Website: home-depot
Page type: billing-address
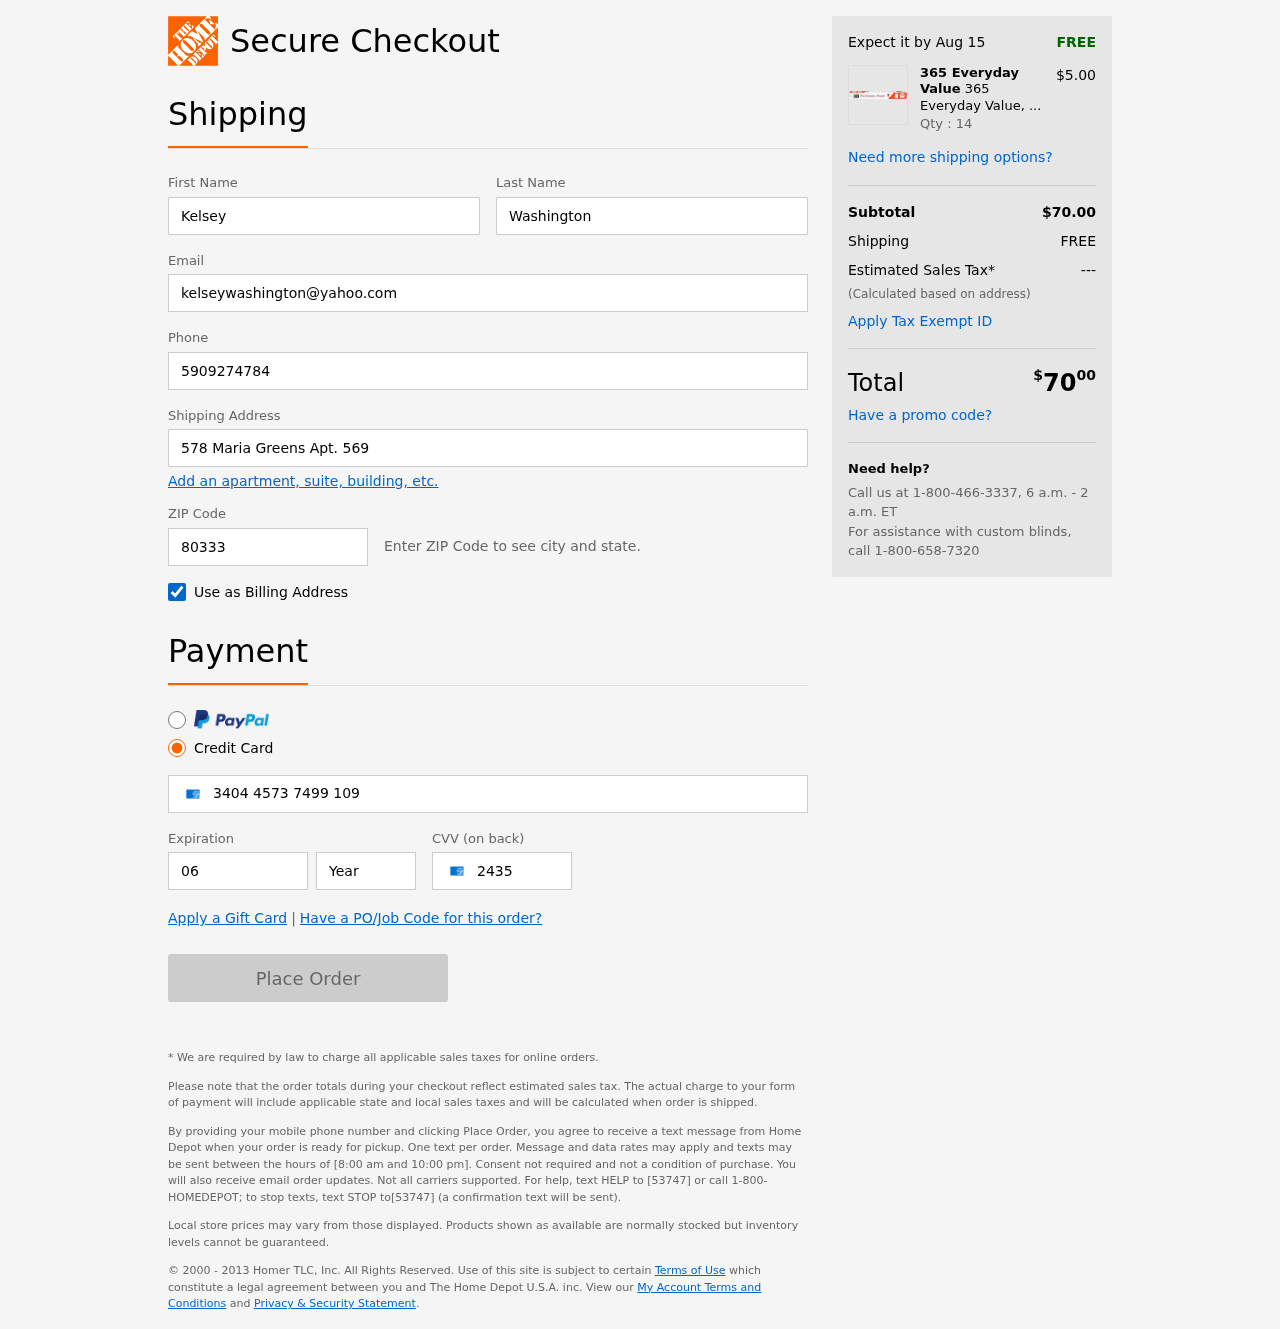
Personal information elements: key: PII_FIRSTNAME
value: Kelsey
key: PII_LASTNAME
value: Washington
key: PII_EMAIL
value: kelseywashington@yahoo.com
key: PII_PHONE
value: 5909274784
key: PII_STREET
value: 578 Maria Greens Apt. 569
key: PII_POSTCODE
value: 80333
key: PII_CARD_NUMBER
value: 3404 4573 7499 109
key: PII_CARD_EXPIRY_MONTH
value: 06
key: PII_CARD_CVV
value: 2435
Product elements: key: PRODUCT1_BRAND
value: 365 Everyday Value
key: PRODUCT1_NAME
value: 365 Everyday Value, Parchment Paper, 72 SQ FT
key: PRODUCT1_PRICE
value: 5
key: PRODUCT1_QUANTITY
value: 14
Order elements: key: ORDER_DELIVERY_DATE
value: Aug 15
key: ORDER_SUBTOTAL
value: $70.00
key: ORDER_SHIPPING_COST
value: FREE
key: ORDER_TAX
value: ---
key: ORDER_TOTAL2
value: $7000